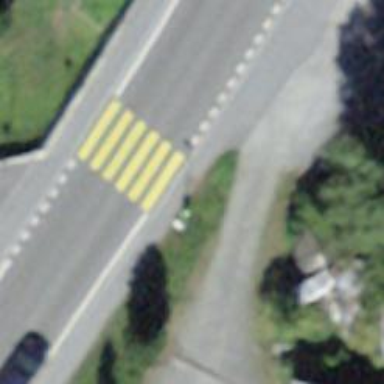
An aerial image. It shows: Uncontrolled zebra crossing on the road.